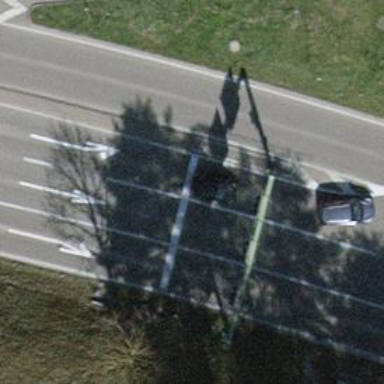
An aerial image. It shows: Road with traffic signals for signaling.